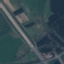
Land use / land cover: Highway